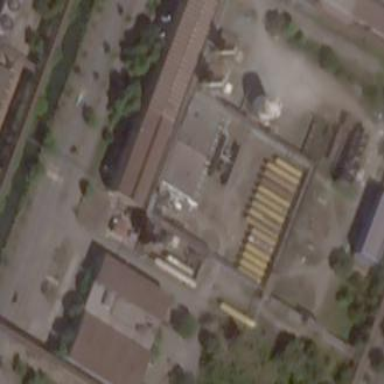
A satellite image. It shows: Industrial building.